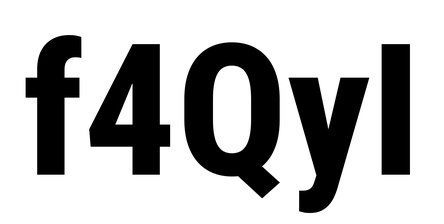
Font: Roboto_Condensed_ExtraBold